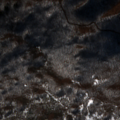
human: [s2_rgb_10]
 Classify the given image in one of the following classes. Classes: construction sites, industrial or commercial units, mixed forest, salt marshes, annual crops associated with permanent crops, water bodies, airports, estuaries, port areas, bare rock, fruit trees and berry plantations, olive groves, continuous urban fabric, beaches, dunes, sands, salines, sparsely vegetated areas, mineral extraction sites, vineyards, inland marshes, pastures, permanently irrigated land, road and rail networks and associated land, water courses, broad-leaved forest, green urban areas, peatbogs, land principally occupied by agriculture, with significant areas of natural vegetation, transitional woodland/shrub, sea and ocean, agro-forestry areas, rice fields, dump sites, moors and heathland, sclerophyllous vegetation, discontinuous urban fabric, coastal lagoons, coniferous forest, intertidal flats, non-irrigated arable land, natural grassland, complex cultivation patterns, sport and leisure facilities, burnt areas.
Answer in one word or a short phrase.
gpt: broad-leaved forest, transitional woodland/shrub